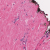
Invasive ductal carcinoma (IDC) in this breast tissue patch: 0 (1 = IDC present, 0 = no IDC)